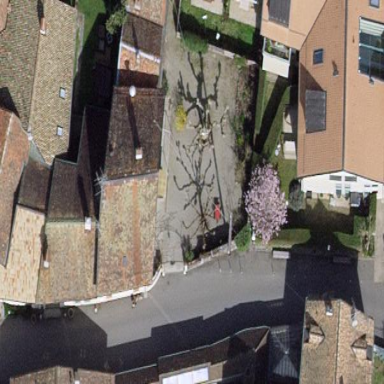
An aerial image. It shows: Garden enclosed by fence.